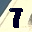
Label: 7